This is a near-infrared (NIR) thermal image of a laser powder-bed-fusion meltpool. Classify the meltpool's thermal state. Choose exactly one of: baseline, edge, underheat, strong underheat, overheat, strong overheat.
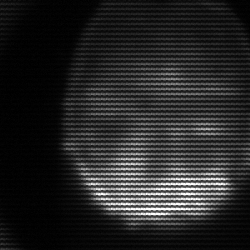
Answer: edge